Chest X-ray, PA view. Patient: 20 years old, sex F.
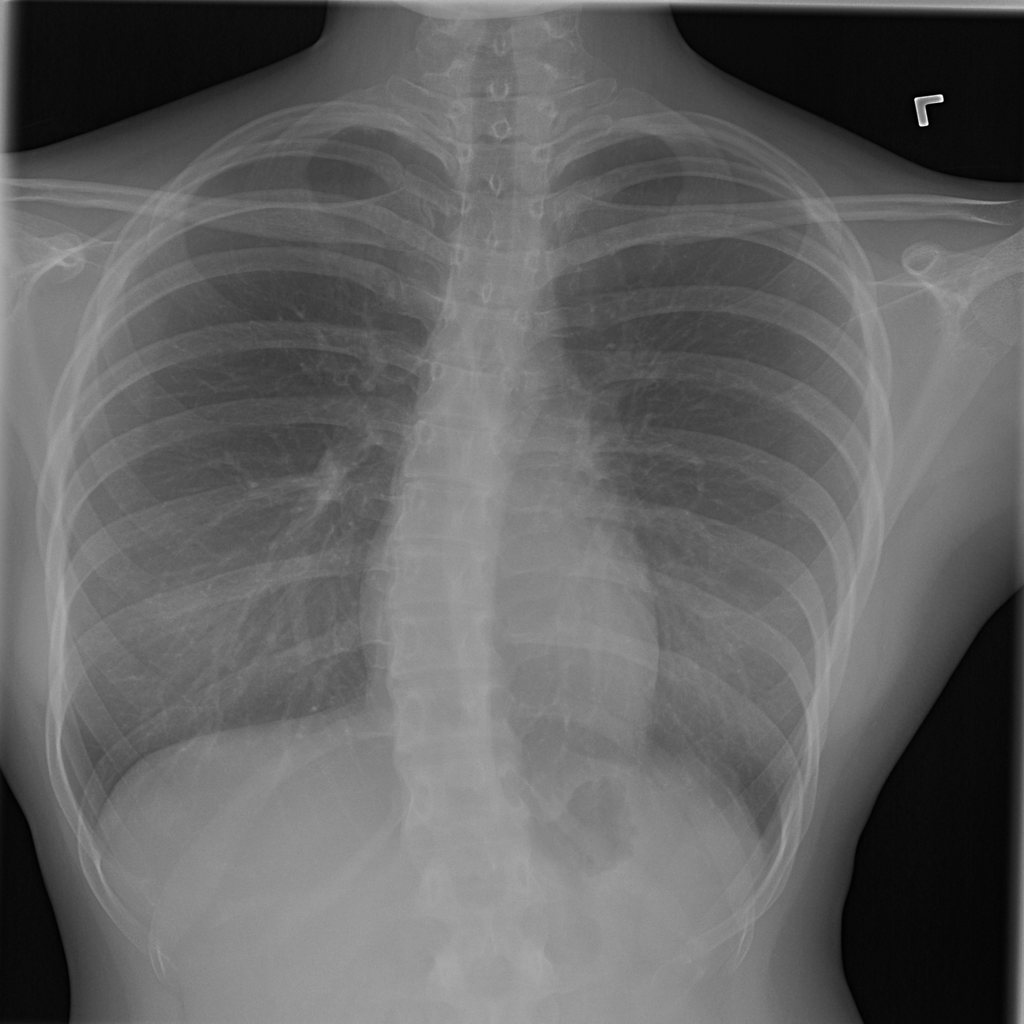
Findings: No Finding